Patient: sex M, age 75
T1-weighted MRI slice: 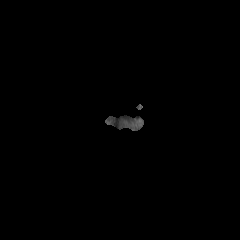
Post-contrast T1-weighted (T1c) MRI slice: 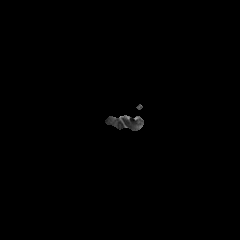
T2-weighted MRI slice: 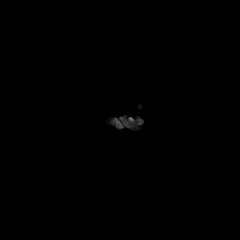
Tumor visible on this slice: no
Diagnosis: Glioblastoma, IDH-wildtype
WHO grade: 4